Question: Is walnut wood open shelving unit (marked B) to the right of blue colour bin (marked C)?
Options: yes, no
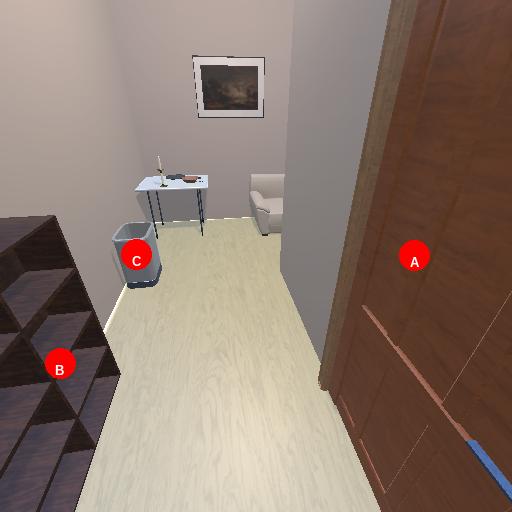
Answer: yes